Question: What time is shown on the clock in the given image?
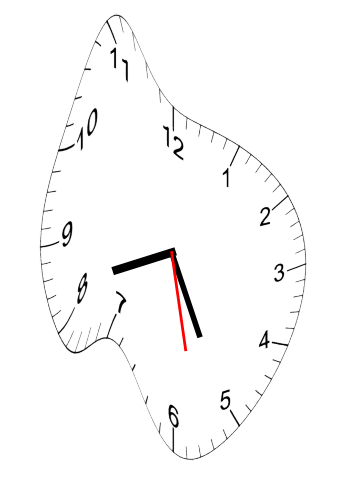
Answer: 08:25:28